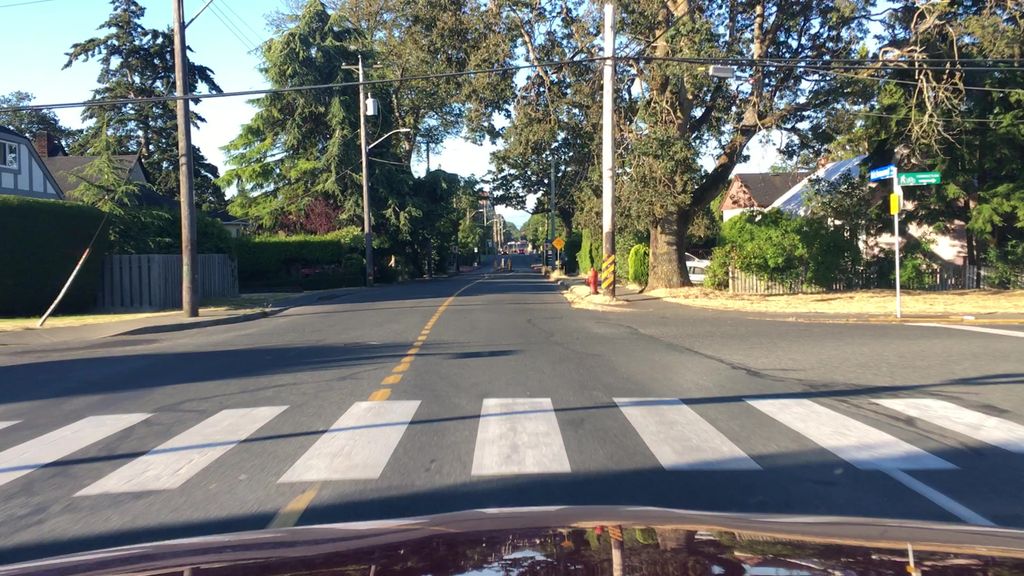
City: victoria